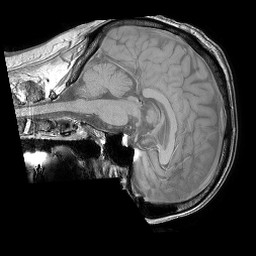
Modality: T1w
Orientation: sagittal
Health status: ill
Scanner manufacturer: philips
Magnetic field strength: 3 T
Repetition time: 0.3787 s
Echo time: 0.002908 s